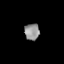
Tissue: lung
Cell type: Epithelial cells
Senescence score: 0.2163
Nuclear area (px): 242
Mean DAPI intensity: 146.442